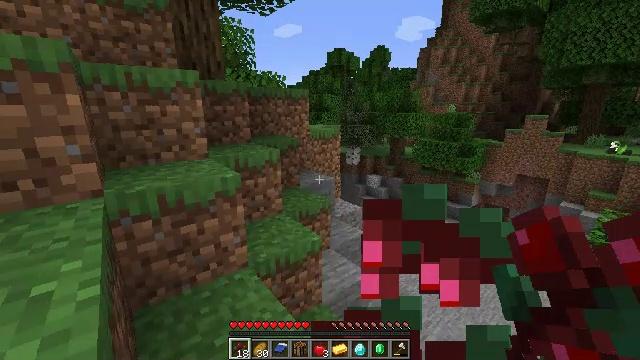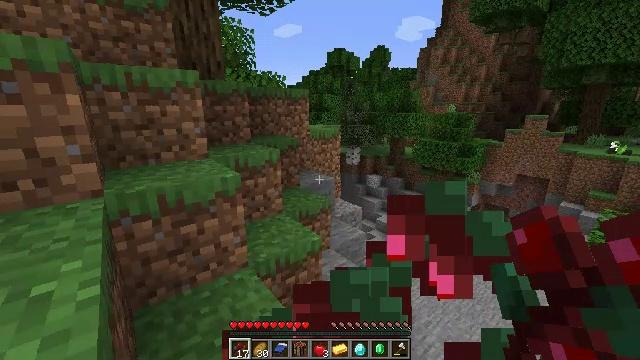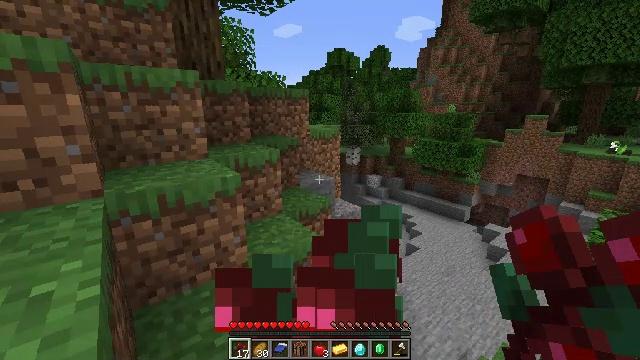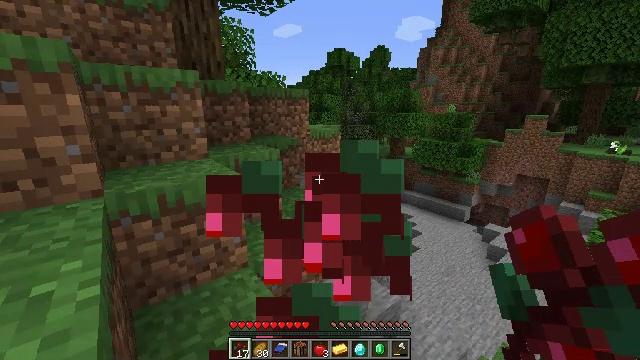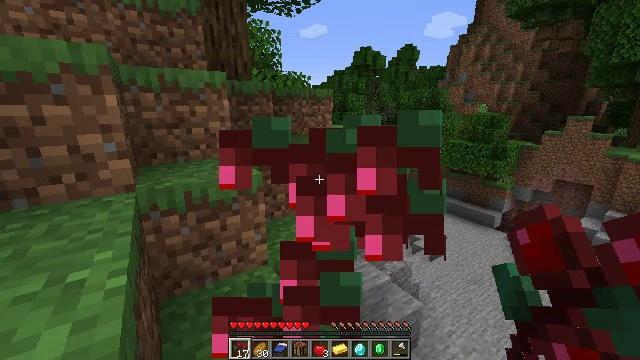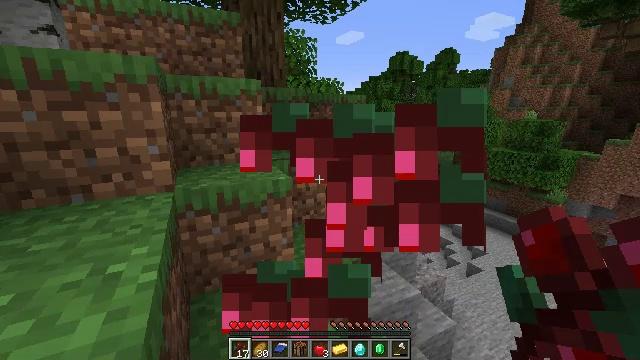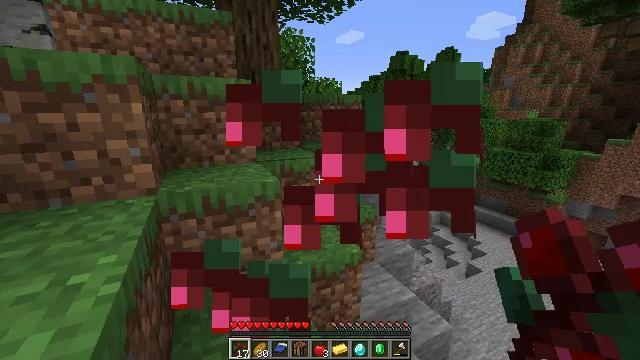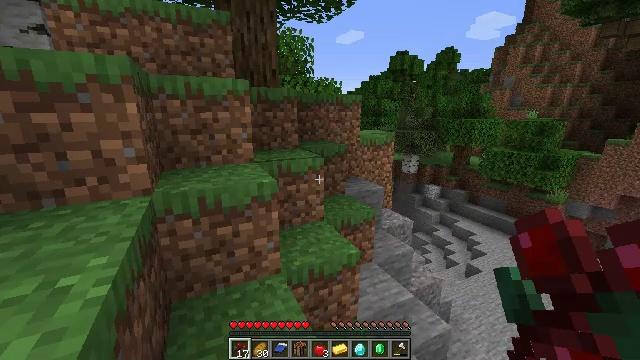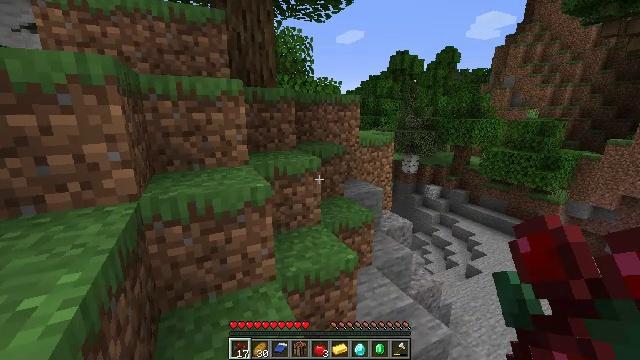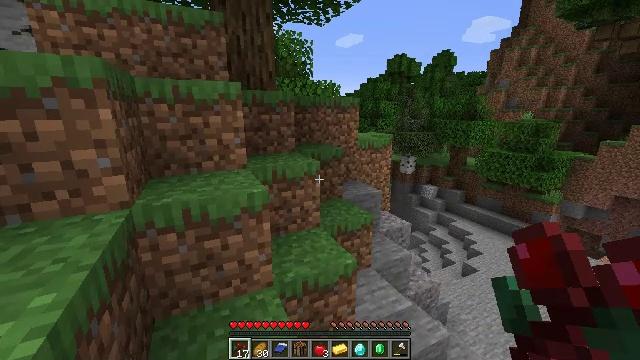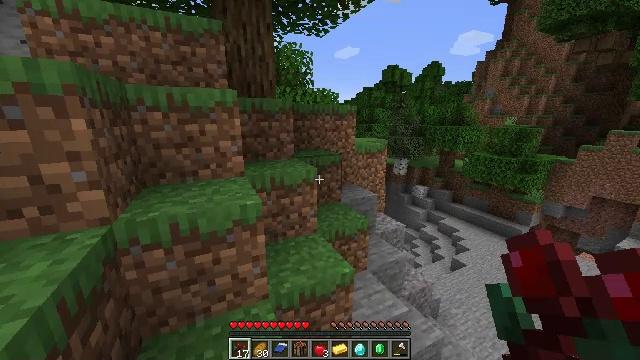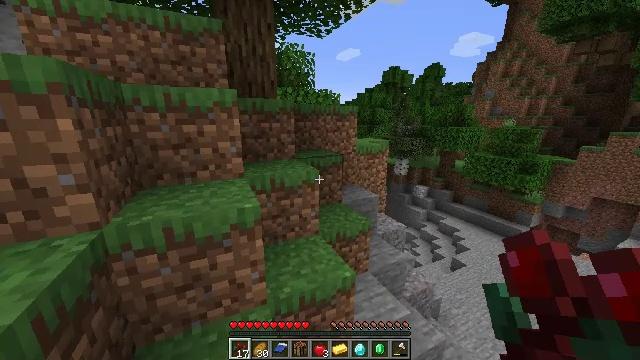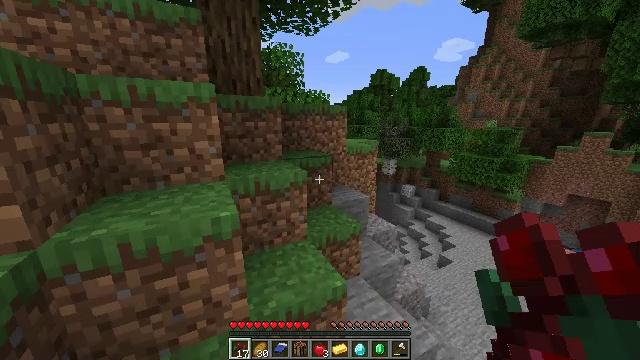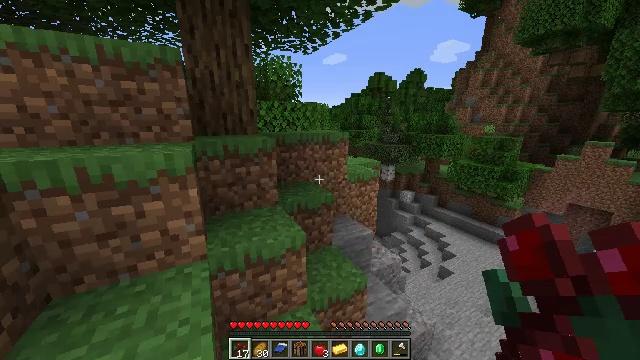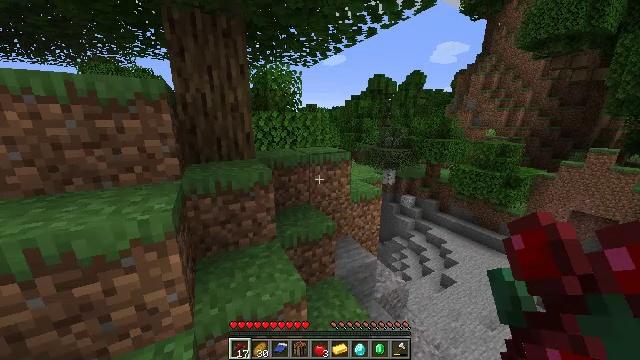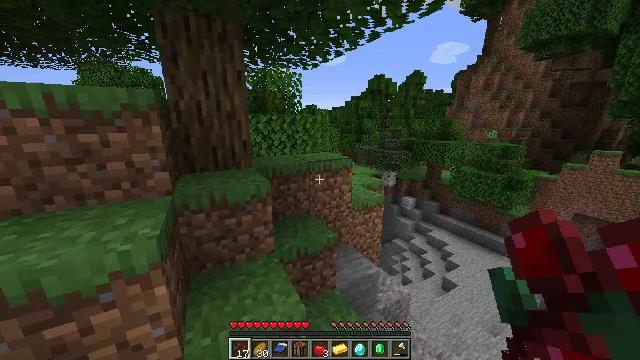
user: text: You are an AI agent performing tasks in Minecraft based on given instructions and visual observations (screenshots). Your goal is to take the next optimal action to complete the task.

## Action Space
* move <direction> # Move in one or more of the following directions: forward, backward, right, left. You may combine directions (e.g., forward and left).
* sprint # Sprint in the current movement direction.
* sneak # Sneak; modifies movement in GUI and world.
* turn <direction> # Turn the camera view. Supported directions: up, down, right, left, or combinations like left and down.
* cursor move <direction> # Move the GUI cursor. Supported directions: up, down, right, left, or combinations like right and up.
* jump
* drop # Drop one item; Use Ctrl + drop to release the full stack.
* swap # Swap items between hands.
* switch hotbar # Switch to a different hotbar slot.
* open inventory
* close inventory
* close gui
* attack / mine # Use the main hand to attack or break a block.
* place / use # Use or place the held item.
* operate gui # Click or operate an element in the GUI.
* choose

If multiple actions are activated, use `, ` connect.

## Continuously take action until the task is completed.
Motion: motion action
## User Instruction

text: Dig up the grass block for dirt.
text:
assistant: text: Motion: use / place
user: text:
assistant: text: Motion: use / place
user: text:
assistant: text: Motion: no_op
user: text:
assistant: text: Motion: move forward, turn left
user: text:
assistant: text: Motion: move forward, turn left and up
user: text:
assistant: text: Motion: move forward
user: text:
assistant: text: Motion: no_op
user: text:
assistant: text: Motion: move forward
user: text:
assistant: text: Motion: move forward
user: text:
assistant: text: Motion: move forward
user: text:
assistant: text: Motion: move forward
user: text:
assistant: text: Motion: move forward, turn right, jump
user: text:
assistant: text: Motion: move forward, jump
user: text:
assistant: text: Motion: move forward, jump
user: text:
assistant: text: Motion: move forward, jump
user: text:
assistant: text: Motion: move forward, jump
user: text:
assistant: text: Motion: move forward, jump
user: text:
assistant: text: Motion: move forward, jump
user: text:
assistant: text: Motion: move forward, jump
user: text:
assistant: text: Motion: move forward, jump
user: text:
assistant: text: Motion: move forward, jump
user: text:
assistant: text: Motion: move forward, turn right, jump
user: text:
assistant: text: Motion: move forward, turn right, jump
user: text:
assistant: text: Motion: move forward, jump
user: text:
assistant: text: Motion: move forward, jump
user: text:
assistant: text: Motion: move forward, jump
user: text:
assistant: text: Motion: move forward, turn left, jump
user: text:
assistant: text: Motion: move forward and move left, turn left, jump
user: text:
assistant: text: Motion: move forward and move left, jump
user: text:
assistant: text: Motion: move forward and move left, jump